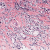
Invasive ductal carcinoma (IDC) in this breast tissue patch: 1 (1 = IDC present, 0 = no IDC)